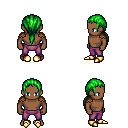
a pixel art fantasy rpg character, male body template, human, dark skin, leather shoulder armor, magenta pants, green ponytail hairstyle, gold boots, four views (front, back, left, right), 2x2 character sprite sheet, small pixel art, hard edges, no anti-aliasing